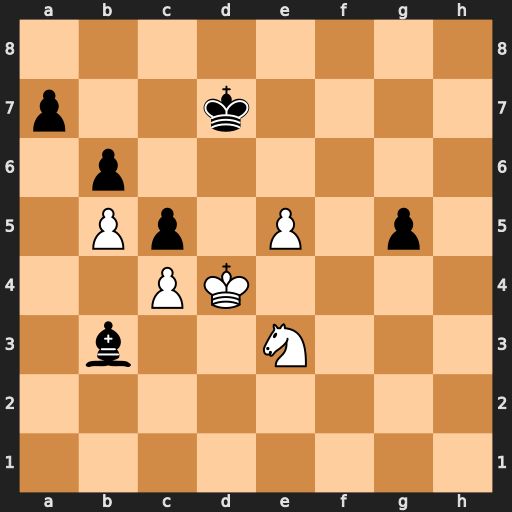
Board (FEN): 8/p2k4/1p6/1Pp1P1p1/2PK4/1b2N3/8/8
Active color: w
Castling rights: -
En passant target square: c6
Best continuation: Kd5 Kc7 e6